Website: macys
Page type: customer-info-address
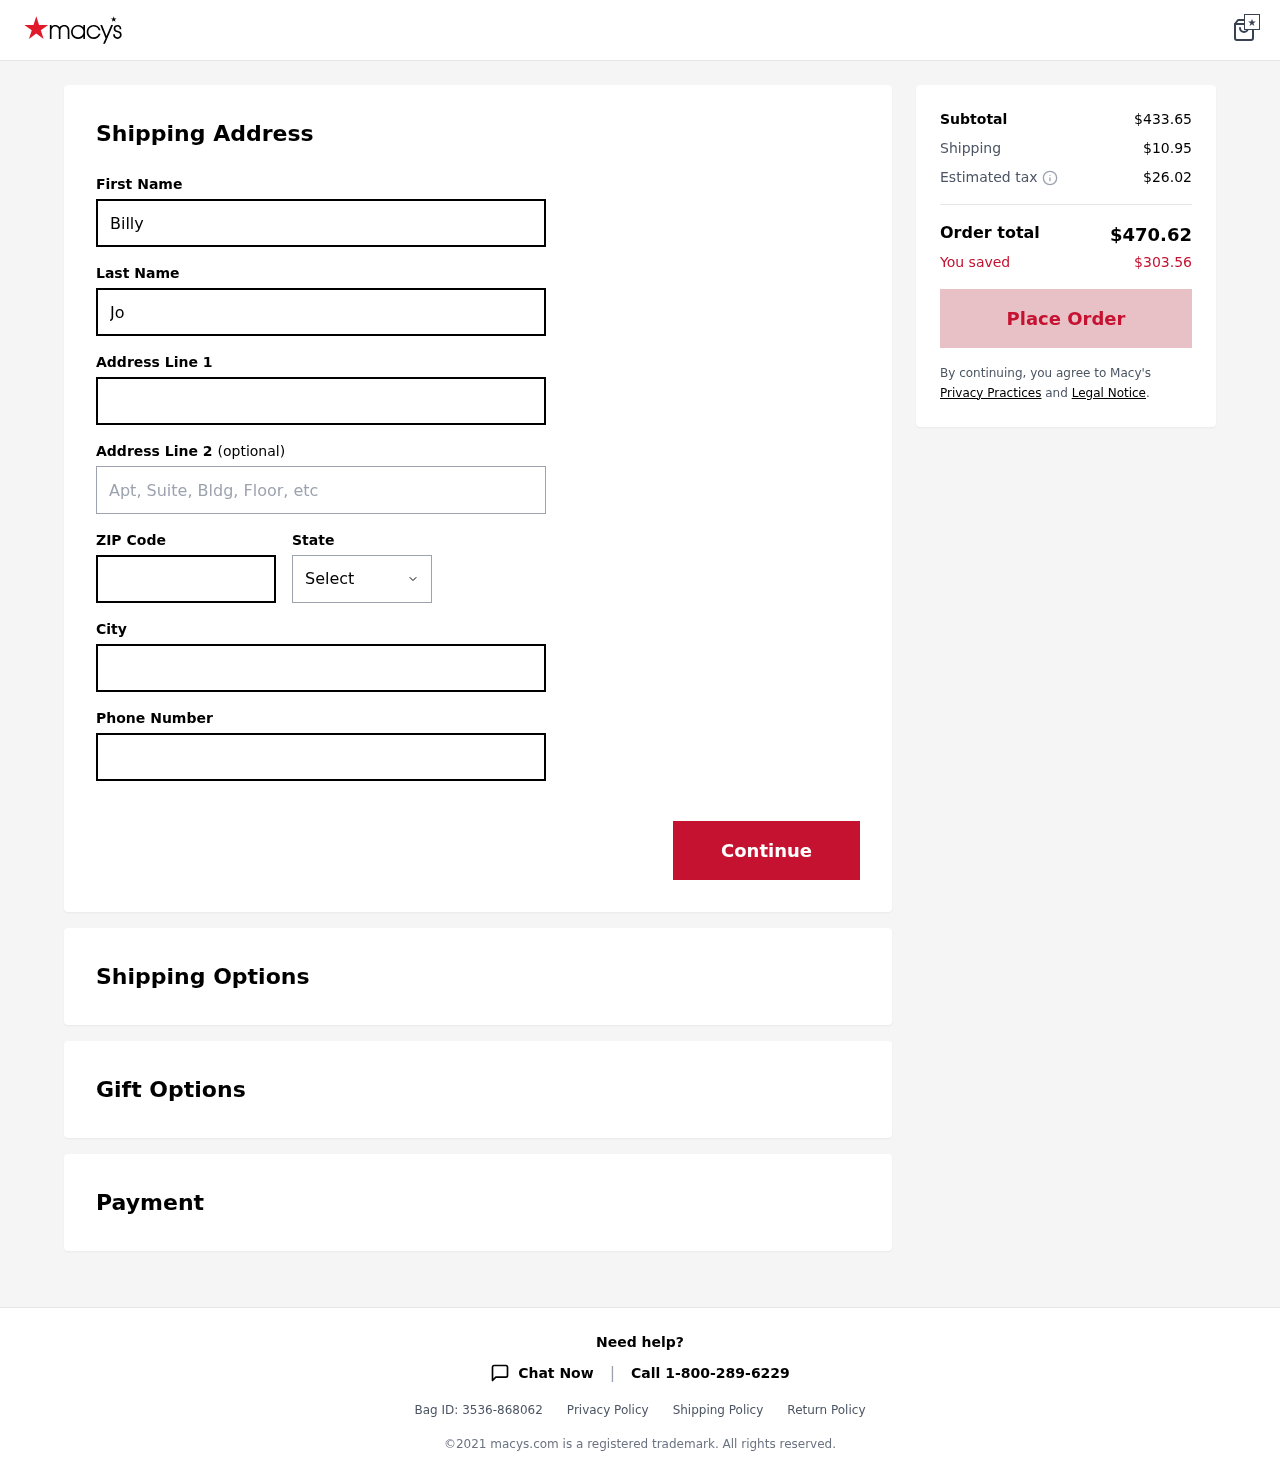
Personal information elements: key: PII_CITY
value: Haleyton
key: PII_FIRSTNAME
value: Billy
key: PII_LASTNAME
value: Johnson
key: PII_PHONE
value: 6053610446
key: PII_POSTCODE
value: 30377
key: PII_STATE
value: Louisiana
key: PII_STREET
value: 0175 Edward Stream
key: PII_STREET2
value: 56174 Luke Garden Apt. 887
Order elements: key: ORDER_SUBTOTAL
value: $433.65
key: ORDER_SHIPPING_COST
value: $10.95
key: ORDER_TAX
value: $26.02
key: ORDER_TOTAL
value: $470.62
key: ORDER_SAVINGS
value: $303.56